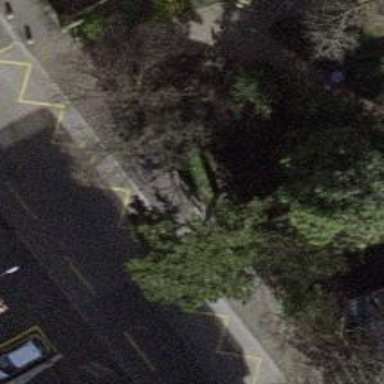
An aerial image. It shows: Bus stop with shelter.